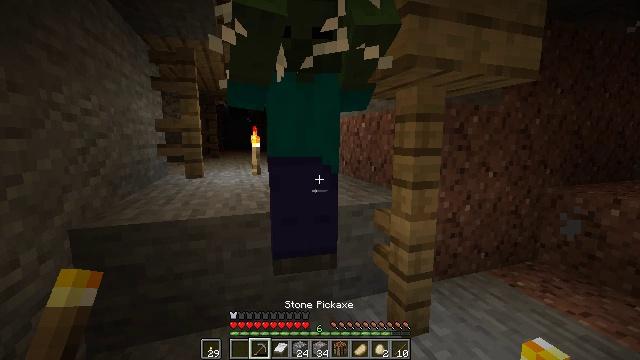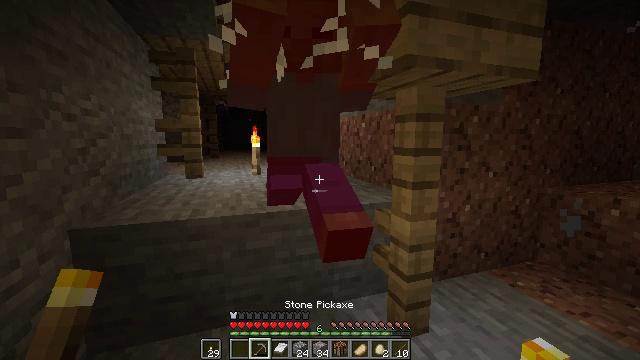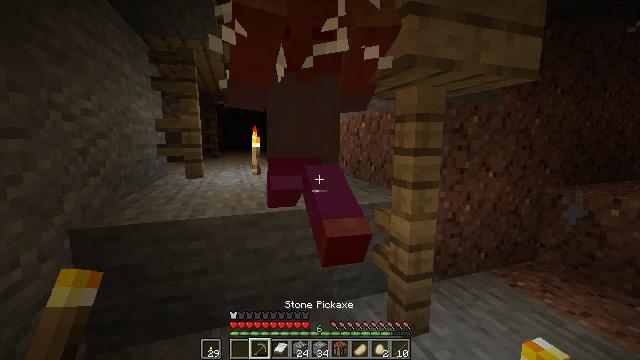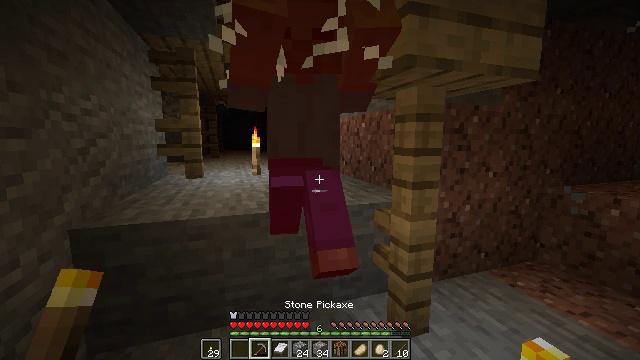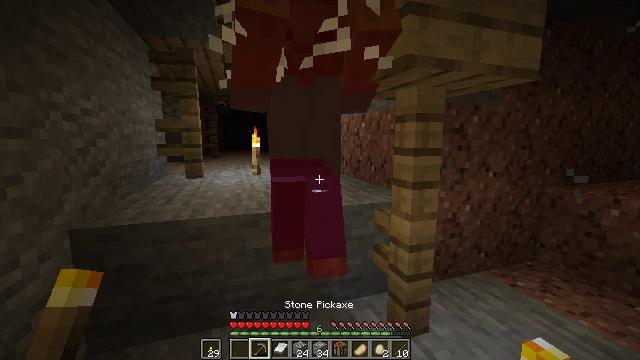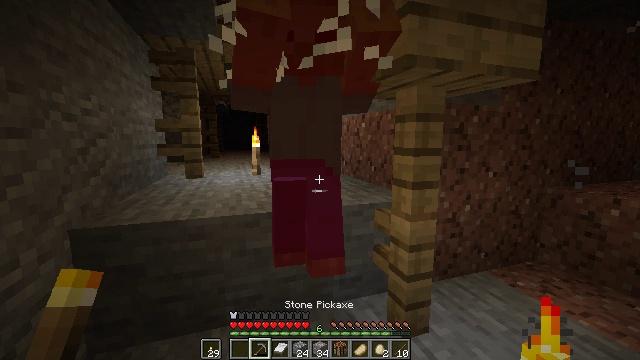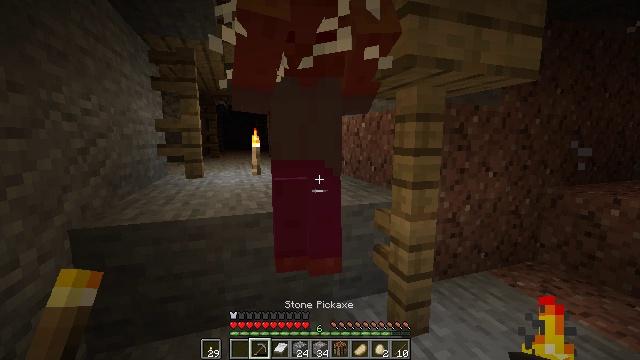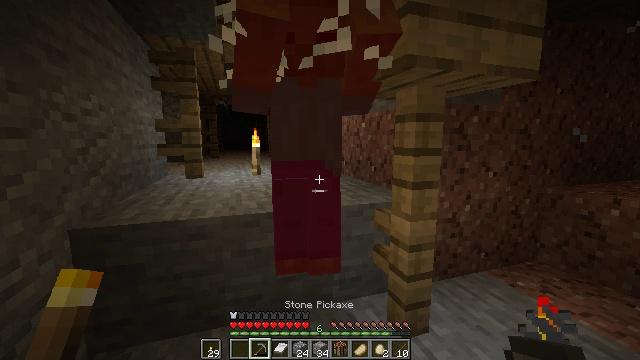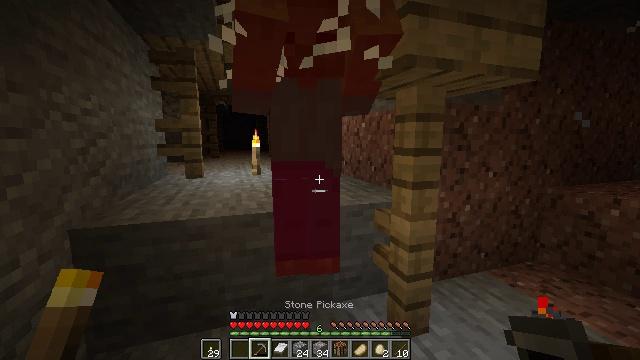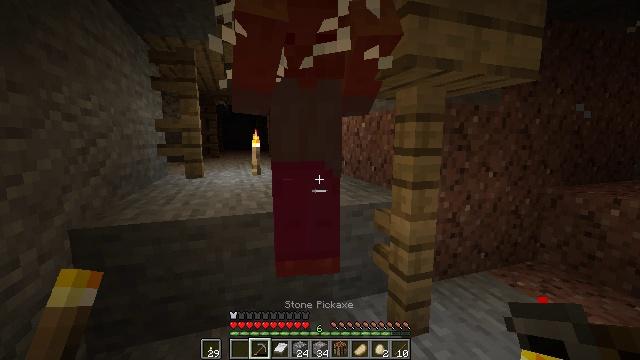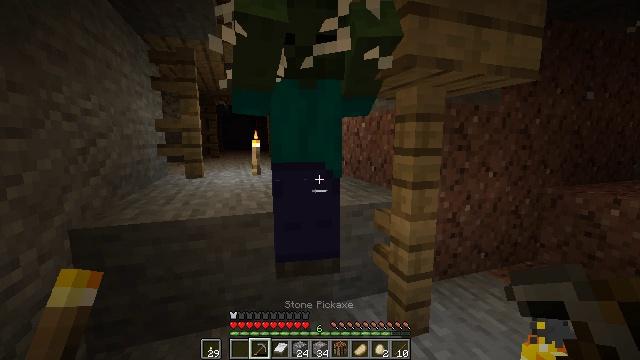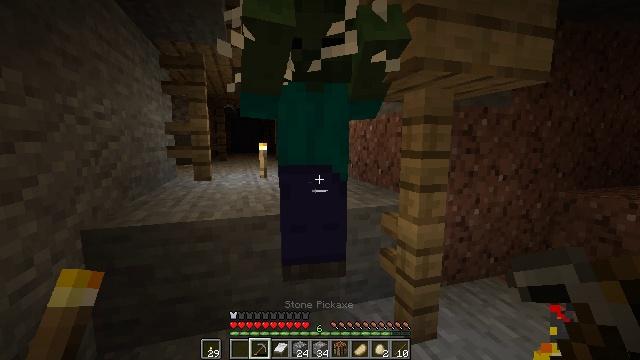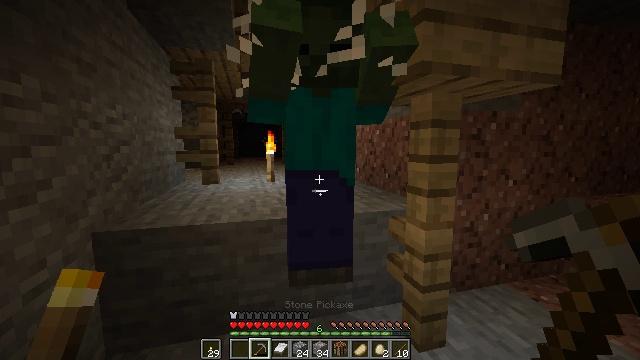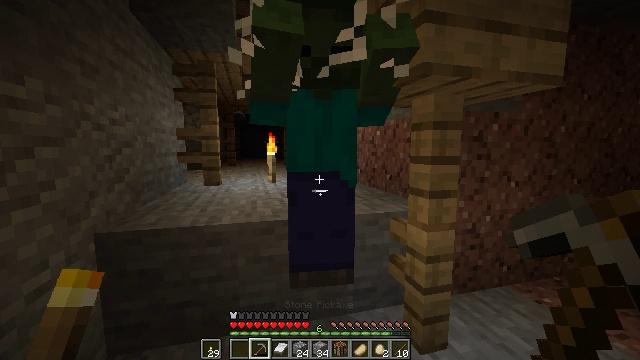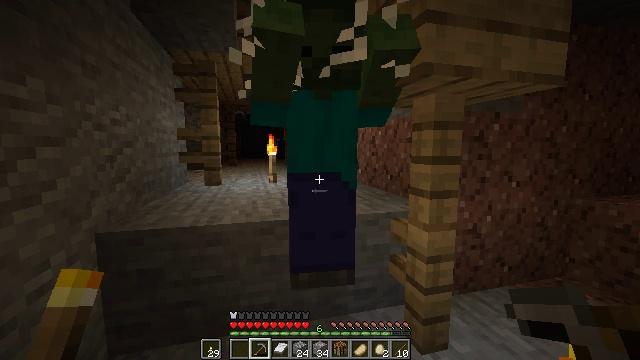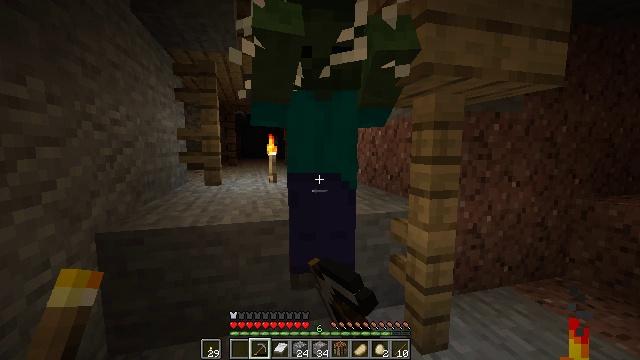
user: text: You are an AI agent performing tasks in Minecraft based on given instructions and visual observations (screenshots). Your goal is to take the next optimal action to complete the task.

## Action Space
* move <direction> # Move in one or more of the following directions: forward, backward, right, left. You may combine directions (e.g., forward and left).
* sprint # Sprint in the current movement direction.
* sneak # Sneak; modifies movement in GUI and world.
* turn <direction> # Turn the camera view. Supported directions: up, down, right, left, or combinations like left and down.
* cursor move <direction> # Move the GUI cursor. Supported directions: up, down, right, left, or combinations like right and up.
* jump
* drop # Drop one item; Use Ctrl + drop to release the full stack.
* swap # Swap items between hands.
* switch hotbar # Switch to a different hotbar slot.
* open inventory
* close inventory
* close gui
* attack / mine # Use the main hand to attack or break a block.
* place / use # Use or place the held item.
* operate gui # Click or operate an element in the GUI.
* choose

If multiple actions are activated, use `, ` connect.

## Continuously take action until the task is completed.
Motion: motion action
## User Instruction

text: Hunt the zombie.
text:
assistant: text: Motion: no_op
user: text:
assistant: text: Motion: no_op
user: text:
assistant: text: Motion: no_op
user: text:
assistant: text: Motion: no_op
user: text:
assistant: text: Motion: no_op
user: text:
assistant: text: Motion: no_op
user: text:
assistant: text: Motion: no_op
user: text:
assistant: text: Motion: no_op
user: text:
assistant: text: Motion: no_op
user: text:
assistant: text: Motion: no_op
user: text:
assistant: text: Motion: turn left
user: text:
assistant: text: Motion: turn left
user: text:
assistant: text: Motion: no_op
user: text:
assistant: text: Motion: attack / mine
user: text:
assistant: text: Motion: attack / mine
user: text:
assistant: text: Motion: attack / mine
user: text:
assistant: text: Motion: attack / mine
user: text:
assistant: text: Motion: no_op
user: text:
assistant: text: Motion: no_op